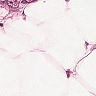
Metastatic tissue present: yes